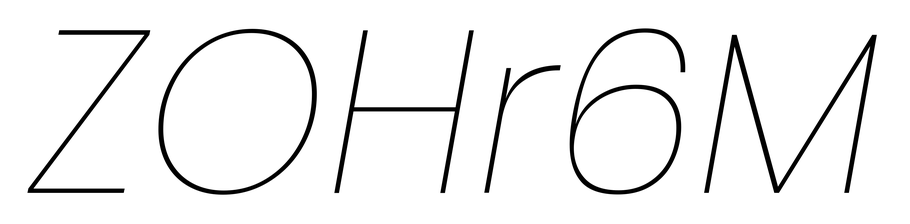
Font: Poppins-ThinItalic